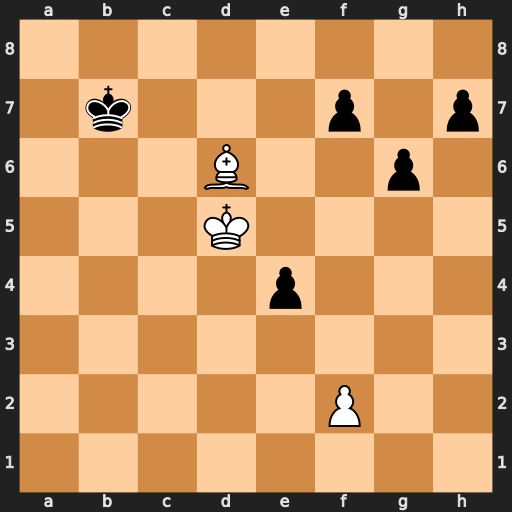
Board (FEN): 8/1k3p1p/3B2p1/3K4/4p3/8/5P2/8
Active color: w
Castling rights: -
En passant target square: -
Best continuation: Kxe4 Kc8 Bg3 Kd7 Ke5 Ke7 Bh4+